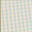
Piece: xx